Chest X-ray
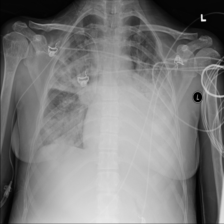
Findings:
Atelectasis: negative
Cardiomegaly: negative
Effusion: negative
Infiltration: negative
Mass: negative
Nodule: negative
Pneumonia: negative
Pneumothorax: negative
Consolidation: positive
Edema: negative
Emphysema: negative
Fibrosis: negative
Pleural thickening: negative
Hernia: negative